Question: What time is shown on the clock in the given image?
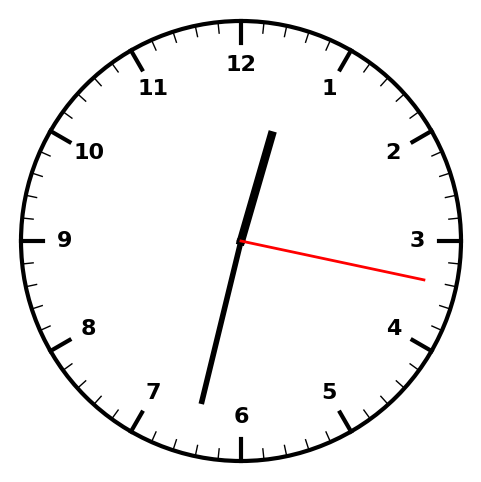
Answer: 12:32:17